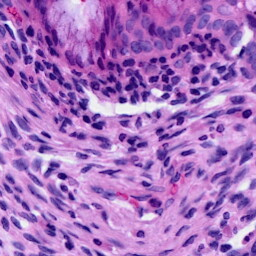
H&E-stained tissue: Cervix